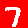
Digit: 7